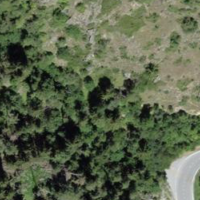
EUNIS habitat code: 48
Species observed at this site:
Carduus nutans